Глядя на звёздное небо, люди дают свободу своему бесконечному воображению. С развитием науки и технологий понимание людьми Вселенной углубляется. Особенно в $\text{XXI}$ веке, когда была приоткрыта завеса тайны над процессами осцилляций нейтрино, проведена непосредственная фиксация гравитационных волн и получены фотографии чёрной дыры, возрос широкий интерес общественности к изучению Вселенной. Но как люди используют ограниченные возможности оборудования для наблюдения и исследования необъятной Вселенной и в особенности такой её неотъемлемой части, как звёзд? Можно ли, имея в запасе лишь школьные знания по физике, количественно выяснить внешние и внутренние характеристики звёзд, такие как размер, массу, возраст, продолжительность жизни, состав и механизм генерации энергии? В данной задаче вы попытаетесь построить модель Солнца от простой к сложной в согласии с историческим контекстом. Т.к. мы не можем непосредственно наблюдать внутренности Солнца, модели должны быть проверены с разных точек зрения, в том числе такие характеристики, как возраст, радиус, поверхностная температура, мощность, нейтринный поток и т.д. должны соответствовать действительности. При решении задачи считайте известными следующие величины: радиус Земли $6370~\text{км}$, гравитационная постоянная $G=6.67\cdot10^{-11}~\frac{\text{Н}\cdot\text{м}^2}{\text{кг}^2}$, постоянная Стефана—Больцмана $\sigma=5.67\cdot10^{-8}~\frac{\text{Вт}}{\text{м}^2\cdot\text{К}^4}$, постоянная Больцмана $k=1.38\cdot10^{-23}~\frac{\text{Дж}}{\text{К}}$, элементарный заряд $e=1.602\cdot10^{19}~\text{Кл}$, масса электрона $m_e=0.51~\frac{\text{МэВ}}{c^2}$, масса протона $m_p=938.3~\frac{\text{МэВ}}{c^2}$, масса ядра дейтерия $m_D=1875.6~\frac{\text{МэВ}}{c^2}$, масса атома $^3He\ $ $m_{^3He}=2808.4~\frac{\text{МэВ}}{c^2}$, масса атома $^4He\ $ $m_{^4He}=3727.5~\frac{\text{МэВ}}{c^2}$. В одном из древнейших китайских математико-астрономических текстов Чжоуби Суаньцзин, написанном более $2000$ лет назад, описывается метод измерения отношения диаметра Солнца $D$ к расстоянию до него $S_{\text{Сол-Зем}}$ (т.н. астрономической единице). Необходимо взять длинный прямой бамбуковый стержень и закрепить его, направив на Солнце. Внутренний диаметр стержня равен $d$. Необходимо подобрать стержень такой длины $L$, чтобы диск Солнца точно умещался в отверстие, если смотреть на него через стержень.
Найдите, как связан угловой диаметр солнечного диска $\Phi=\frac{D}{S_{\text{Сол-Зем}}}$ с величинами $d$ и $L$.
Чтобы уменьшить ошибку измерений, нужно сделать $L$ как можно больше. Какими ещё способами можно повысить точность полученного результата?
Если $d=1~\text{цунь}$, а $L=8~\text{кит. футов}$, то чему равен диаметр солнечного диска $\Phi=\frac{D}{S_{\text{Сол-Зем}}}$? $\left(1~\text{китайский фут} = 10~\text{цуней} = \frac{1}{3}~\text{м}\right)$   С некоторой вероятностью Земля, Венера и Солнце в некоторый момент своего движения могут оказаться почти на одной прямой (так было, например, 6 июня 2012 года). При этом для земного наблюдателя Венера выглядит как маленькая чёрная точка, медленно перемещающаяся по солнечному диску. Такое событие называется транзитом Венеры. В 1716 году английский астроном Эдмунд Галлей предложил пронаблюдать транзит Венеры в разных точках планеты, чтобы измерить угловой размер Солнца расстояние между Солнцем и Землёй. Известно, что Земля и Венера обращаются вокруг Солнца в одном и том же направлении с периодами $T_{\text{Зем}}=365.256~\text{сут.}$ и $T_{\text{Вен}}=224.701~\text{сут.}$ соответственно. Угол между плоскостями их орбит считайте очень малым, вращением Земли пренебрегите.
Считая орбиты Венеры и Земли круговыми, найдите отношение расстояния от Солнца до Венеры к расстоянию от Солнца до Земли $r_{\text{Вен-Зем}}=\frac{S_{\text{Сол-Вен}}}{S_{\text{Сол-Зем}}}$.
6 июня 2012 года из никоторой точки Земли были проведены наблюдения транзита Венеры по диску Солнца, как показано на рисунке (a). Найдите отношение длины дуги $D_p$, по которой двигалась Венера в течение транзита, к расстоянию $S_{\text{Сол-Вен}}$ от Венеры до Солнца. Если расстояние в картинной плоскости между центром солнечного диска и прямой, вдоль которой движется Венера для земного наблюдателя, равно $h_p=\frac{5}{16}D$, то каков угловой диаметр Солнца $\Phi$?
Чтобы измерить расстояние между Солнцем и Землёй, необходимо пронаблюдать транзит Венеры в разных точках Земной поверхности, как то показано на рисунке (b). Предположим, что два наблюдателя $P$ и $P'$ на поверхности земли, разделённые расстоянием $H$ и находящиеся на одной долготе, одновременно фиксируют транзит Венеры. Для наблюдателя $P$ Венера движется вдоль прямой $AB$, и транзит длится $t_p$. Для наблюдателя же $P$ Венера движется вдоль прямой $A'B'$, транзит происходит за время $t_p'$. Выразите расстояние между Солнцем и Землёй $S_{\text{Сол-Зем}}$ через величины $r_{\text{Вен-Зем}}$, $T_{\text{Зем}}$, $T_{\text{Вен}}$, $t_p$, $t_{p'}$ и $H$.
Широты Пекина и Гонконга равны соответственно $39.5^{\circ}$ и $22.5^{\circ}$. Транзит Венеры 6 июня 2012 года длился $t_p=\text{6:21:57}$ в Пекине и $t_{p'}=\text{6:19:31}$ в Гонконге. Используя эти данные и результаты $\text{п.}~2.3$, вычислите расстояние $S_{\text{Сол-Зем}}$ от Земли до Солнца и диаметр Солнца $D$. Согласно наблюдательным данным, полученным во время транзита Венеры в 1882 году, среднее расстояние между Солнцем и Землёй равно $S_{\text{Сол-Зем}}=1.5\cdot10^8~\text{км}$, диаметр Солнца равен $D=1.4\cdot10^6~\text{км}$, и количество энергии солнечного излучения, получаемого на Земле в единицу времени на единицу перпендикулярной излучению площади, равно $I=1.37~\frac{\text{кВт}}{\text{м}^2}$.
Найдите полное количество солнечной энергии $W_{\text{Зем}}$, получаемое Землёй в единицу времени.
Человечество потребляет энергетический эквивалент $3~\text{т}$ угля в год на душу населения, причём $1~\text{кг}$ угля способен произвести $4~\text{кВт}\cdot\text{ч}$. Найдите отношение $E_\text{чел.}:E_\text{Зем.}$ энергии, потребляемой всеми $7~\text{млрд}$ людей в мире, к количеству солнечной энергии, получаемой Землёй за тот же период времени.
Найдите полное количество энергии $W_{\text{Сол}}$, излучаемой Солнцем в единицу времени.
Оцените температуру поверхности Солнца $T_{\text{пов}}$.
Найдите массу Солнца $M_{\text{Сол}}$ и его среднюю плотность $\rho$.
Предположим, что источником солнечной энергии являются химические реакции, и теплота, выделяемая в этих реакциях на единицу массы, такая же, как у угля, какое время $t_{\text{хим}}$ может существовать Солнце, излучая то же количество солнечной энергии, что и сейчас? Учитывая, что сейчас Солнцу уже порядка 5 млрд лет, во сколько раз более энергоэффективными должны быть идущие на нём реакции? Согласно результатам спектрального анализа, основной составляющей Солнца является водород. Основные термоядерные реакции, в которых участвует водород, могут быть записаны как$$p+p\to D+e^++\nu_e$$ $$D+p\to {}^3He+\gamma$$ $${}^3He+{}^3He\to{}^4He+p+p.$$Образующиеся в этих термоядерных реакциях позитроны будут аннигилировать, нейтрино — улетать, а положительно заряженные ядра будут отталкивать друг друга. Если бы они не находились при очень большой температуре, их кинетической энергии не хватало бы для преодоления кулоновского потенциала и начала реакции. При достаточно высокой температуре атомы будут ионизованы, поэтому вещество на Солнце должно представлять собой плазму из электронов и ядер. В этой части задачи пренебрегите энергией, которую уносят с собой нейтрино, а также наличием непрореагировавшего водорода, улетающего с солнечным ветром.
Какое число $\frac{\Delta N_p}{\Delta t}$ ядер водорода – протонов – должно потребляться в реакциях на Солнце в единицу времени, чтобы поддерживать наблюдаемую мощность солнечного излучения?
В настоящий момент Солнце на $71\%$ по массе состоит из водорода. Какое число лет оно ещё может таким образом поддерживать своё существование? Вычислите вероятность $P_{pp}$ протон-протонной реакции в единицу времени (т.е. отношение числа частиц, вступающих в реакцию в единицу времени, к полному числу частиц).
Нейтрино практически не поглощаются в процессе своего движения из недр Солнца на расстояния, сравнимые с размерами земной орбиты. Какое количество нейтрино $\frac{\Delta N_{\nu_e}}{\Delta S \Delta t}$ достигает земной поверхности в единицу времени на единицу перпендикулярной направлению их распространения площади? (На самом деле, количество электронных нейтрино, достигающих Земли, составляет лишь $35\%$ от вычисленного вами значения, однако совпадёт с ним при учёте двух других типов нейтрино. Это происходит потому, что некоторые нейтрино меняют свой тип в процессе движения, что называется осцилляциями нейтрино. За открытие и объяснение этого эффекта были даны Нобелевские премии по физике за 2002 и 2015 годы.)
Какую массу $\frac{\Delta M_{\text{Сол}}}{\Delta t}$ в единицу времени теряет Солнце в результате излучения?
Вероятность $P$ термоядерной реакции зависит от температуры плазмы $T$, а также прямо пропорциональна её концентрации $n$ (количества частиц в единице объёма). Таким образом, вероятность может быть записана в виде $P=nR(T)$, где $R(T)$ — т.н. скорость реакции. На рисунке (c) показана зависимость скорости реакции от температуры для трёх различных ядерных реакций. Оцените минимальную температуру $T$ солнечного ядра (его радиус возьмите равным $\frac{1}{4}$ солнечного), при которой могут проходить необходимые ядерные реакции.
Найдите максимальную энергию $E_{\nu\ max}$, которую может уносить с собой в результате реакции нейтрино, и максимальную вызванную этим эффектом относительную ошибку результатов, полученных в п. 5.1—5.4 задачи. Как видно из полученных результатов, Солнце медленно теряет свою массу, потому период и средний радиус орбиты Земли также медленно меняются.
Найдите, какую массу $\Delta M$ потеряет Солнце вследствие излучения за 100 млн лет.
Найдите вызванное этим изменение $T_2-T_1$ периода обращения Земли.
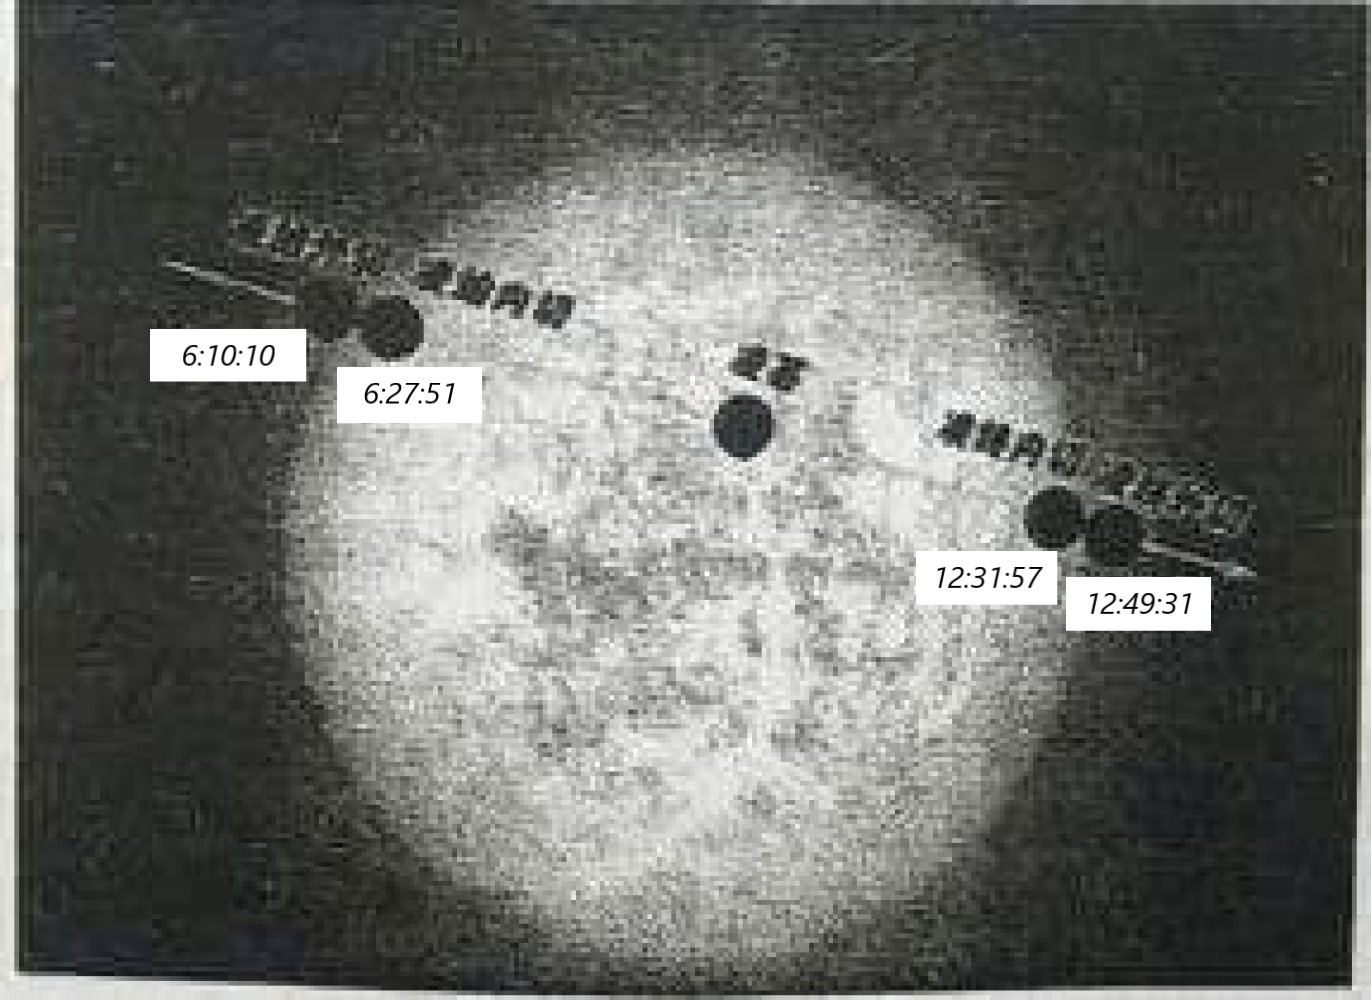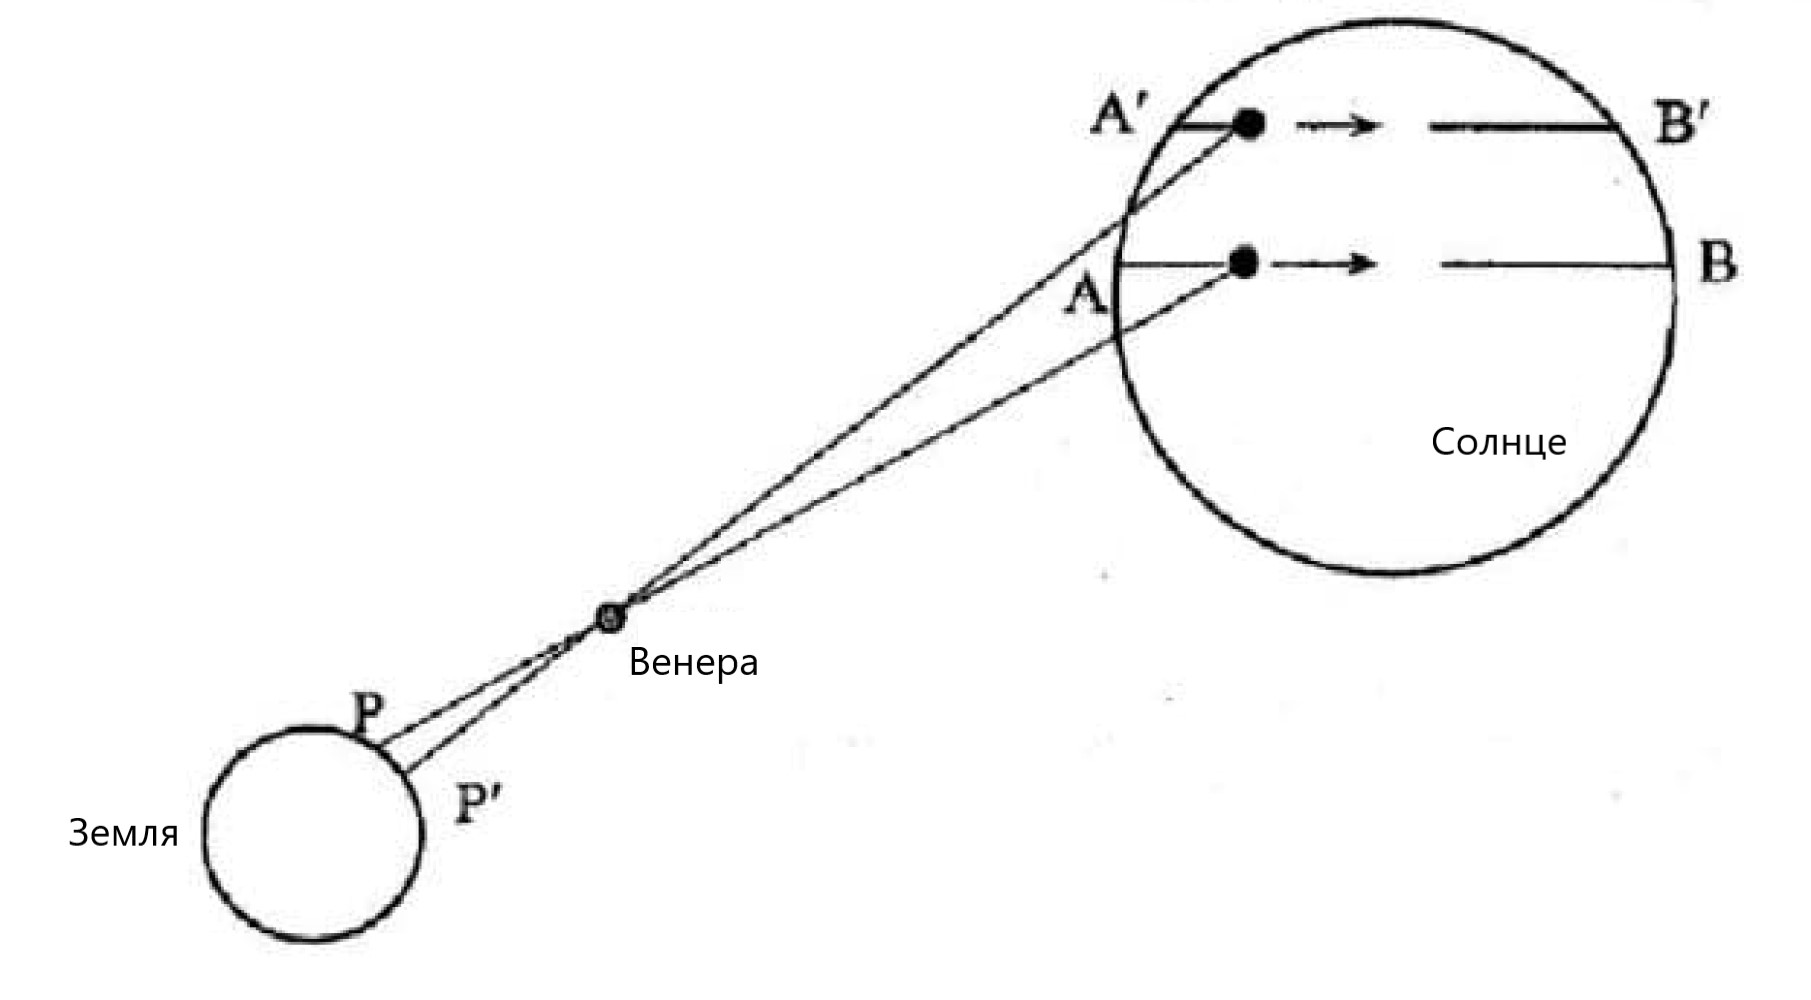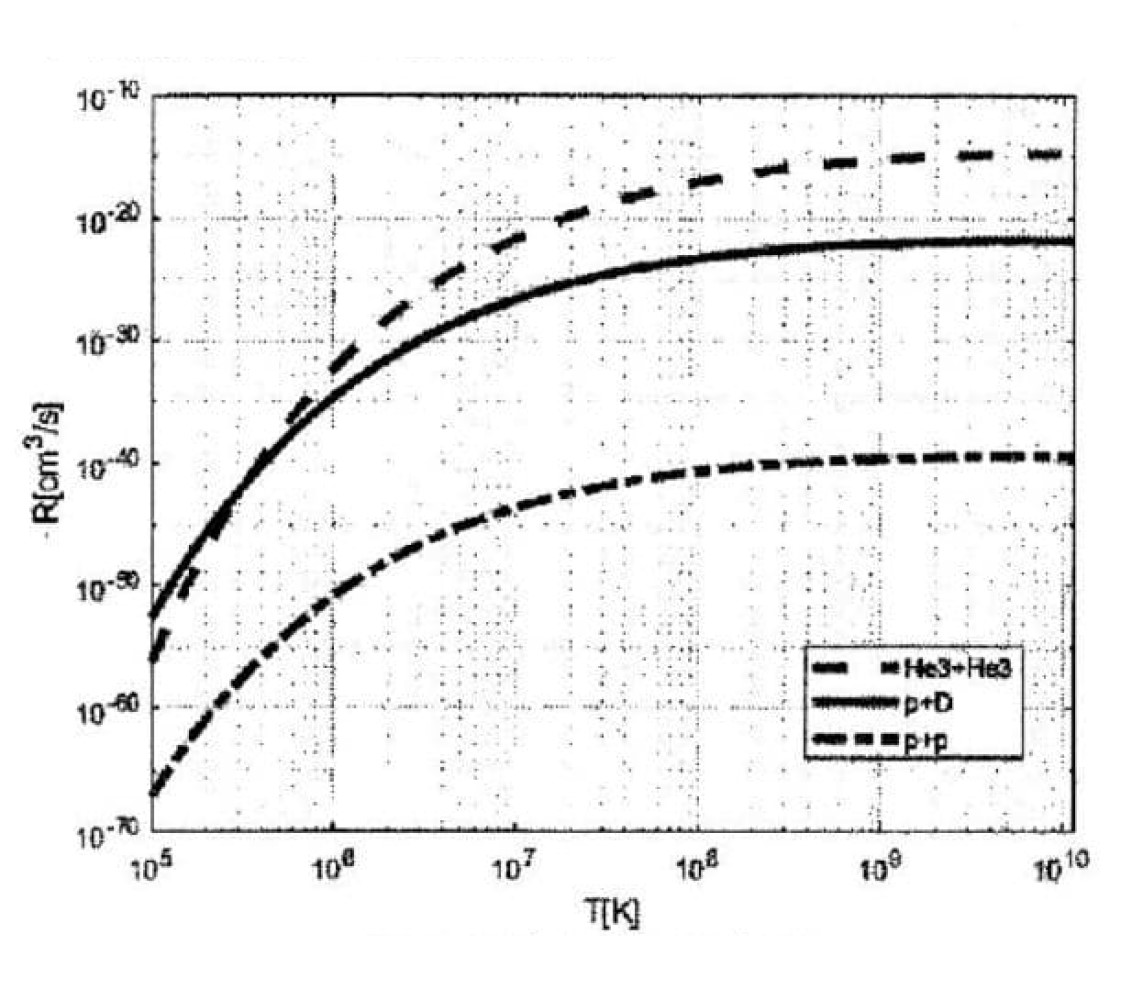
Найдите, как связан угловой диаметр солнечного диска $\Phi=\frac{D}{S_{\text{Сол-Зем}}}$ с величинами $d$ и $L$.
Ответ: $$\Phi = \frac{d}{L}.$$

Чтобы уменьшить ошибку измерений, нужно сделать $L$ как можно больше. Какими ещё способами можно повысить точность полученного результата?
Решение: Основная ошибка возникает из-за того, что всё отверстие в стержне заполнено очень ярким изображением. Перед стержнем можно добавить защитный непрозрачный диск регулируемого радиуса (по аналогичному принципу конструируют приборы для наблюдения за солнечной короной). Другие методы, позволяющие повысить точность, также приемлемы.

Если $d=1~\text{цунь}$, а $L=8~\text{кит. футов}$, то чему равен диаметр солнечного диска $\Phi=\frac{D}{S_{\text{Сол-Зем}}}$? $\left(1~\text{китайский фут} = 10~\text{цуней} = \frac{1}{3}~\text{м}\right)$
Ответ: $$\Phi=\frac{1}{80}.$$ (Для сравнения, его истинное значение близко к $\Phi=\frac{1}{109}$.)

Считая орбиты Венеры и Земли круговыми, найдите отношение расстояния от Солнца до Венеры к расстоянию от Солнца до Земли $r_{\text{Вен-Зем}}=\frac{S_{\text{Сол-Вен}}}{S_{\text{Сол-Зем}}}$.
Ответ: $$r_{Вен-Зем}=0.72.$$

6 июня 2012 года из никоторой точки Земли были проведены наблюдения транзита Венеры по диску Солнца, как показано на рисунке (a). Найдите отношение длины дуги $D_p$, по которой двигалась Венера в течение транзита, к расстоянию $S_{\text{Сол-Вен}}$ от Венеры до Солнца. Если расстояние в картинной плоскости между центром солнечного диска и прямой, вдоль которой движется Венера для земного наблюдателя, равно $h_p=\frac{5}{16}D$, то каков угловой диаметр Солнца $\Phi$?
Ответ: $$\frac{D_p}{S_{Сол-Зем}}=\left( \frac{r_{Вен-Зем}}{1-r_{Вен-Зем}} \right) \cdot2\pi t_p \cdot \left[ \frac{1}{T_{Вен}} - \frac{1}{T_{Зем}} \right]=1/135,\ \Phi=1/105.$$

Чтобы измерить расстояние между Солнцем и Землёй, необходимо пронаблюдать транзит Венеры в разных точках Земной поверхности, как то показано на рисунке (b). Предположим, что два наблюдателя $P$ и $P'$ на поверхности земли, разделённые расстоянием $H$ и находящиеся на одной долготе, одновременно фиксируют транзит Венеры. Для наблюдателя $P$ Венера движется вдоль прямой $AB$, и транзит длится $t_p$. Для наблюдателя же $P$ Венера движется вдоль прямой $A'B'$, транзит происходит за время $t_p'$. Выразите расстояние между Солнцем и Землёй $S_{\text{Сол-Зем}}$ через величины $r_{\text{Вен-Зем}}$, $T_{\text{Зем}}$, $T_{\text{Вен}}$, $t_p$, $t_{p'}$ и $H$.
Ответ: $$S_{СЗ}=\frac{\frac{2r_{ВЗ}H}{\left( 1-r_{ВЗ} \right)}}{\sqrt{\Phi^2-\left( \frac{r_{ВЗ}}{1-r_{ВЗ}} \left( \frac{2\pi}{T_{В}} - \frac{2\pi}{T_{З}} \right) t_p \right)^2} - \sqrt{\Phi^2-\left( \frac{r_{ВЗ}}{1-r_{ВЗ}} \left( \frac{2\pi}{T_{В}} - \frac{2\pi}{T_{З}} \right) t_{p'} \right)^2}}.$$

Широты Пекина и Гонконга равны соответственно $39.5^{\circ}$ и $22.5^{\circ}$. Транзит Венеры 6 июня 2012 года длился $t_p=\text{6:21:57}$ в Пекине и $t_{p'}=\text{6:19:31}$ в Гонконге. Используя эти данные и результаты $\text{п.}~2.3$, вычислите расстояние $S_{\text{Сол-Зем}}$ от Земли до Солнца и диаметр Солнца $D$.
Ответ: $$S_{Сол-Зем}=1.6\cdot10^8~\text{км},\ D=1.5\cdot10^6~\text{км}.$$

Найдите полное количество солнечной энергии $W_{\text{Зем}}$, получаемое Землёй в единицу времени.
Ответ: $$W_{Зем}=1.76\cdot10^{17}~\text{Вт}.$$

Человечество потребляет энергетический эквивалент $3~\text{т}$ угля в год на душу населения, причём $1~\text{кг}$ угля способен произвести $4~\text{кВт}\cdot\text{ч}$. Найдите отношение $E_\text{чел.}:E_\text{Зем.}$ энергии, потребляемой всеми $7~\text{млрд}$ людей в мире, к количеству солнечной энергии, получаемой Землёй за тот же период времени.
Ответ: $$E_{чел}:E_{Зем}=1:1.6\cdot10^4.$$

Найдите полное количество энергии $W_{\text{Сол}}$, излучаемой Солнцем в единицу времени.
Ответ: $$W_{Сол}=3.87\cdot10^{26}~\text{Вт}.$$

Оцените температуру поверхности Солнца $T_{\text{пов}}$.
Ответ: $$T_{пов}=5.8\cdot10^3~\text{К}.$$

Найдите массу Солнца $M_{\text{Сол}}$ и его среднюю плотность $\rho$.
Ответ: $$M_{Сол}=2.0\cdot10^{30}~\text{кг},\ \rho=1.4\cdot10^3~\frac{\text{кг}}{\text{м}^3}.$$

Предположим, что источником солнечной энергии являются химические реакции, и теплота, выделяемая в этих реакциях на единицу массы, такая же, как у угля, какое время $t_{\text{хим}}$ может существовать Солнце, излучая то же количество солнечной энергии, что и сейчас? Учитывая, что сейчас Солнцу уже порядка 5 млрд лет, во сколько раз более энергоэффективными должны быть идущие на нём реакции?
Ответ: Солнце может существовать $t_{хим}=2400~\text{лет}$ и должно быть энергоэффективнее примерно в $2\cdot10^6$ раз.

Какое число $\frac{\Delta N_p}{\Delta t}$ ядер водорода – протонов – должно потребляться в реакциях на Солнце в единицу времени, чтобы поддерживать наблюдаемую мощность солнечного излучения?
Ответ: $$\frac{\Delta N_p}{\Delta t}=3.62\cdot10^{38}~\frac{1}{\text{с}}.$$

В настоящий момент Солнце на $71\%$ по массе состоит из водорода. Какое число лет  оно ещё может таким образом поддерживать своё существование? Вычислите вероятность $P_{pp}$ протон-протонной реакции в единицу времени (т.е. отношение числа частиц, вступающих в реакцию в единицу времени, к полному числу частиц).
Ответ: $$P_{pp}=4.2\cdot10^{-19}~\frac{1}{\text{с}}.$$

Нейтрино практически не поглощаются в процессе своего движения из недр Солнца на расстояния, сравнимые с размерами земной орбиты. Какое количество нейтрино $\frac{\Delta N_{\nu_e}}{\Delta S \Delta t}$ достигает земной поверхности в единицу времени на единицу перпендикулярной направлению их распространения площади?   (На самом деле, количество электронных нейтрино, достигающих Земли, составляет лишь $35\%$ от вычисленного вами значения, однако совпадёт с ним при учёте двух других типов нейтрино. Это происходит потому, что некоторые нейтрино меняют свой тип в процессе движения, что называется осцилляциями нейтрино. За открытие и объяснение этого эффекта были даны Нобелевские премии по физике за 2002 и 2015 годы.)
Ответ: $$\frac{\Delta N_{\nu_e}}{\Delta S \Delta t}=6.4\cdot10^{14}~\frac{\text{ед.}}{\text{с}\cdot\text{м}^2}.$$

Какую массу $\frac{\Delta M_{\text{Сол}}}{\Delta t}$ в единицу времени теряет Солнце в результате излучения?
Ответ: $$\frac{\Delta M_{Сол}}{\Delta t}=1.3\cdot10^{17}~\frac{\text{кг}}{\text{год}}.$$

Вероятность $P$ термоядерной реакции зависит от температуры плазмы $T$, а также прямо пропорциональна её концентрации $n$ (количества частиц в единице объёма). Таким образом, вероятность может быть записана в виде $P=nR(T)$, где $R(T)$ — т.н. скорость реакции. На рисунке (c) показана зависимость скорости реакции от температуры для трёх различных ядерных реакций. Оцените минимальную температуру $T$ солнечного ядра (его радиус возьмите равным $\frac{1}{4}$ солнечного), при которой могут проходить необходимые ядерные реакции.
Ответ: $$T=0.8\cdot10^7~\text{К}.$$

Найдите максимальную энергию $E_{\nu\ max}$, которую может уносить с собой в результате реакции нейтрино, и максимальную вызванную этим эффектом относительную ошибку  результатов, полученных в п. 5.1—5.4 задачи.
Ответ: Максимальная энергия, уносимая нейтрино, $E_{\nu\ max}=0.49~\text{МэВ},$ этому соответствует относительная ошибка результатов $3.7\%.$

Найдите, какую массу $\Delta M$ потеряет Солнце вследствие излучения за 100 млн лет.
Ответ: $$\Delta M=1.3\cdot10^{25}~\text{кг}.$$

Найдите вызванное этим изменение $T_2-T_1$ периода обращения Земли.
Ответ: $$T_2-T_1=1.3\cdot10^{-5}T_1.$$
Темы:
T, Китайские, Ядерные реакции, Квантовая физика, Солянка, Физика Солнца, Астрономия